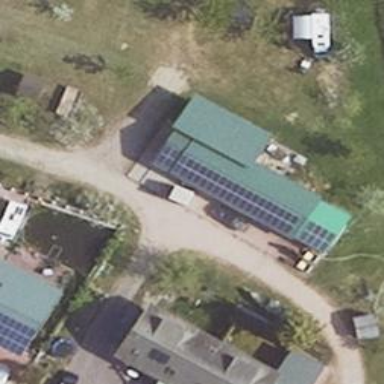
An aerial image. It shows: Solar photovoltaic panel generating electricity through small installation.